Question: When I define a requestBody, it doesn't show up in the swagger docs. I want to create an array of images and a single file upload for a gpx file in the swagger. How can I achieve that the requestBody shows just like the parameters property?
So far I've tried to declare it like the code below. I haven't tried to make a requestBodies component out of it and calling that reference, but I don't think that's the problem.
'''
/**
* @openapi
* /routes:
* post:
* description: Create a route
* tags:
* - Routes
* security:
* - CustomToken: []
* requestBody:
* content:
* multipart/form-data:
* schema:
* type: object
* required:
* - images
* - track
* properties:
* images:
* type: array
* minItems: 1
* maxItems: 3
* items:
* type: string
* format: binary
* track:
* type: string
* format: binary
* encoding:
* images:
* contentType: image/png, image/jpeg
* parameters:
* - name: name
* description: Name of the route.
* in: query
* required: true
* type: string
* example: Utrecht naar Den Bosch
* - name: description
* description: Description of the route.
* in: query
* required: true
* type: string
* example: Een route die langs de prachtigste punten gaat op de route van utrecht naar Den Bosch.
* - name: price
* description: The price of the route using the purchasable coins as the currency.
* in: query
* required: true
* type: integer
* minimum: 0
* example: 1
* - name: rating
* description: The rating the route has been given.
* in: query
* required: false
* type: integer
* minimum: 1
* maximum: 5
* example: 5
* - name: tags
* description: The tags that define if the route contains dikes, forests, mountains or cities. To select multiple values hold ctrl and click on the values you want.
* in: query
* required: true
* type: array
* minItems: 1
* maxItems: 4
* uniqueItems: true
* items:
* type: string
* enum:
* - Dike
* - Forest
* - Mountain
* - City
* example:
* - Dike
* - Forest
* responses:
* 200:
* description: succesfully created a route
*/
'''
According to the examples I've found, this is how you declare a requestBody. But the values don't show up in the swagger docs file as seen here:
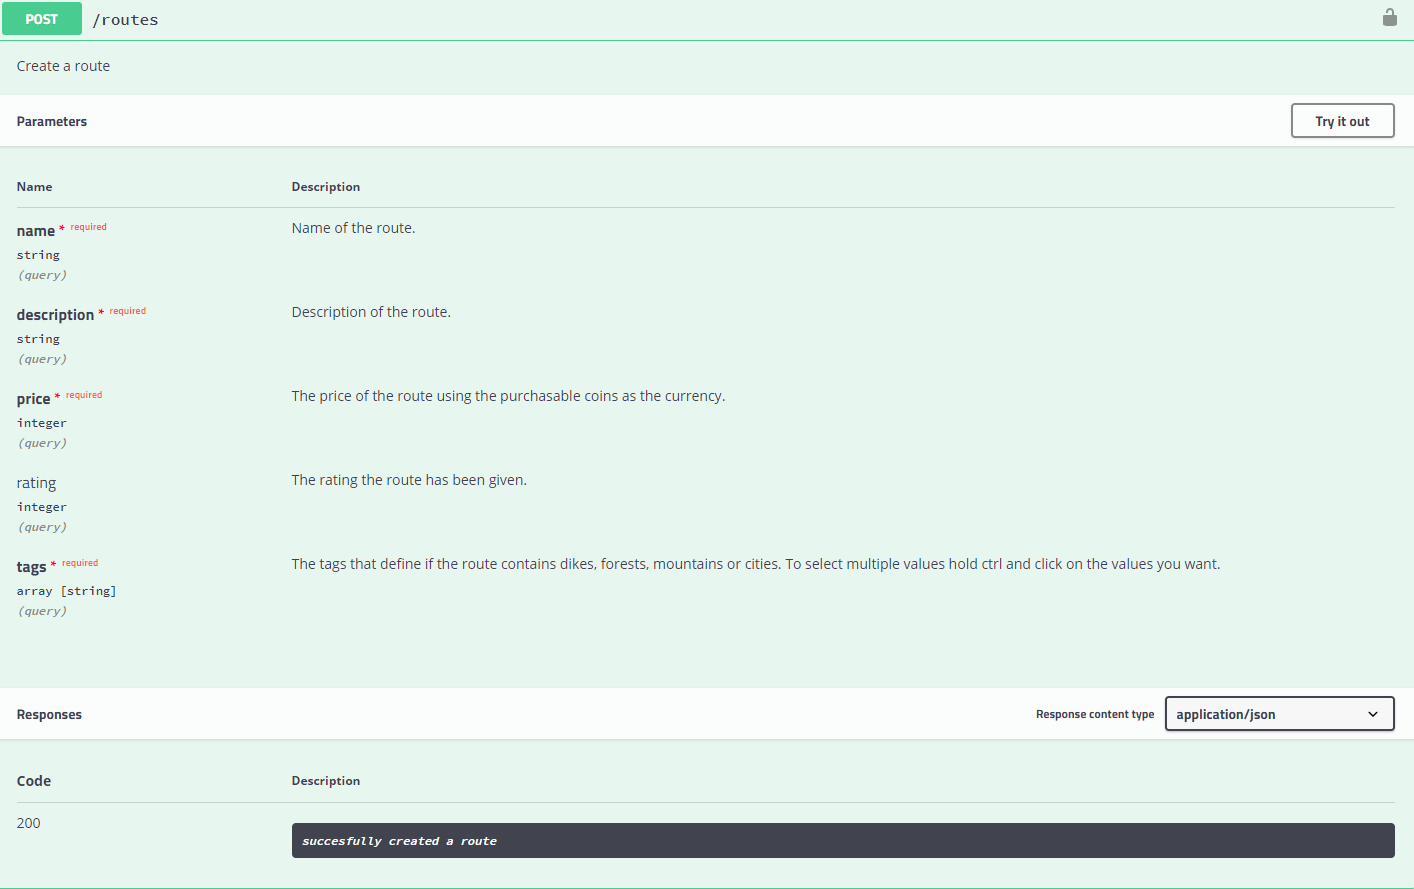
Answer: 3.0.12 is a very old version of Swagger UI and does not support OpenAPI 3.0 (OAS3 support was added in Swagger UI <URL> displays OpenAPI 3.0 request bodies properly.
There are also a few issues with the annotations:
- In the request body, 'encoding' must be on the same level as 'schema' and not inside 'schema'.- Parameter type definitions must be wrapped into 'schema', like so:'''
* - name: price
* description: The price of the route using the purchasable coins as the currency.
* in: query
* required: true
* schema: # <------
* type: integer
* minimum: 0
* example: 1
...
* - name: tags
* description: The tags that define if the route contains dikes, forests, mountains or cities. To select multiple values hold ctrl and click on the values you want.
* in: query
* required: true
* schema: # <------
* type: array
* minItems: 1
* maxItems: 4
* uniqueItems: true
* items:
* type: string
* enum:
* - Dike
* - Forest
* - Mountain
* - City
* example:
* - Dike
* - Forest
'''